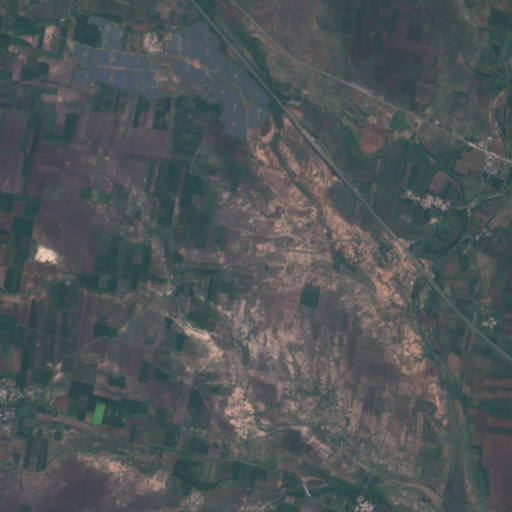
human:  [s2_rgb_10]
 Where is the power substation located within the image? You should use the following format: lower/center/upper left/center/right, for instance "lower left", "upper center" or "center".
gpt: The power substation is located in the upper left of the image.
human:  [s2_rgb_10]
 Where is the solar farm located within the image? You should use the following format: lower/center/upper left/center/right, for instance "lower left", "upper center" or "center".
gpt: The solar farm is located in the upper left of the image.
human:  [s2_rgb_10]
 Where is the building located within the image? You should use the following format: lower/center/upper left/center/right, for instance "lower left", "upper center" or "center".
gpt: There is no building in the image.